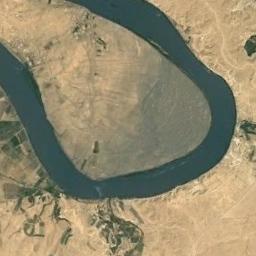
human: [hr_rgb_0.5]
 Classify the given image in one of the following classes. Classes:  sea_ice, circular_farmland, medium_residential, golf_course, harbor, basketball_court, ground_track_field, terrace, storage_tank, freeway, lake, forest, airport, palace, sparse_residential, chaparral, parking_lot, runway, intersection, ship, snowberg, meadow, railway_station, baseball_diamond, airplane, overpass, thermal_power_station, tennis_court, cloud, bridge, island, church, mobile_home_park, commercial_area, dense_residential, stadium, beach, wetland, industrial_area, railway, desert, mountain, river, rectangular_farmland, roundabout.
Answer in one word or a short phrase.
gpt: river